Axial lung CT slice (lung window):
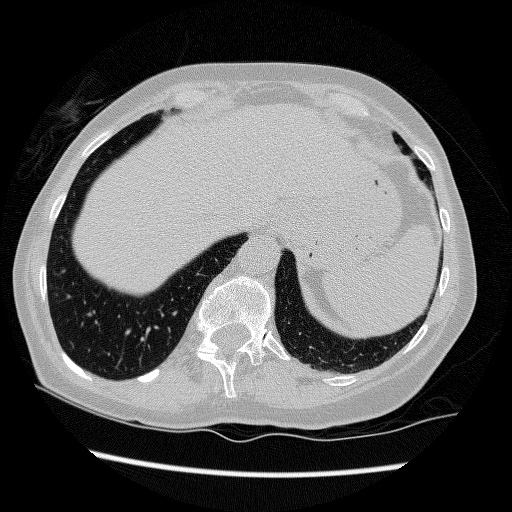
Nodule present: no